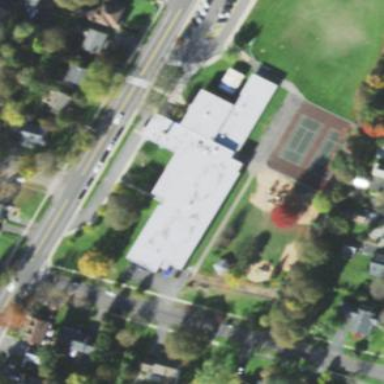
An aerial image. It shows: School building.